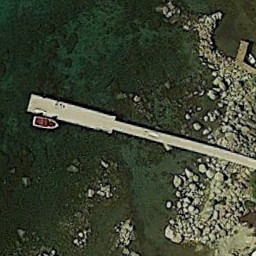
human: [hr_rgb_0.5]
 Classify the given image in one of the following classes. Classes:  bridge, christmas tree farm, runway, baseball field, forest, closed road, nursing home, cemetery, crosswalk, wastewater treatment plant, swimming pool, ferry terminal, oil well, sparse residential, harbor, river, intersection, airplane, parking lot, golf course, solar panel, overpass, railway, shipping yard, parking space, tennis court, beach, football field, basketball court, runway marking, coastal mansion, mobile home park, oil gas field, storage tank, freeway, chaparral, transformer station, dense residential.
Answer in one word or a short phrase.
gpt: ferry terminal